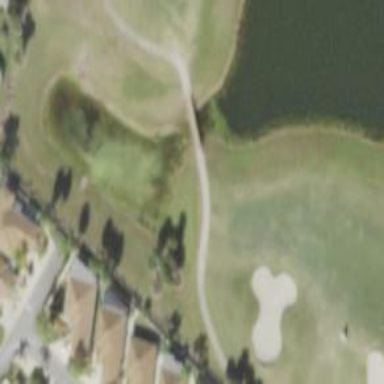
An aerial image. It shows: Path bridge crossing golf cartpath.